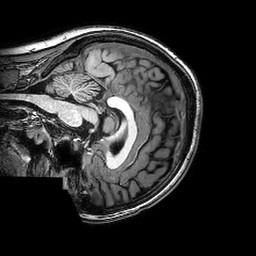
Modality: T1w
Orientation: sagittal
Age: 23
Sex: female
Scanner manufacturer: philips
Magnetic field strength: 3 T
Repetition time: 0.008152 s
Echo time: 0.00373 s